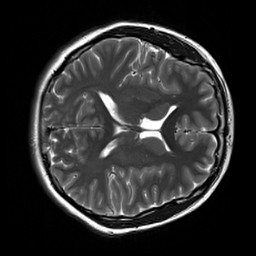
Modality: T2w
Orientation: axial
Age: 22
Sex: female
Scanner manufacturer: siemens
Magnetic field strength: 3 T
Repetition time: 7 s
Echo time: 0.09 s